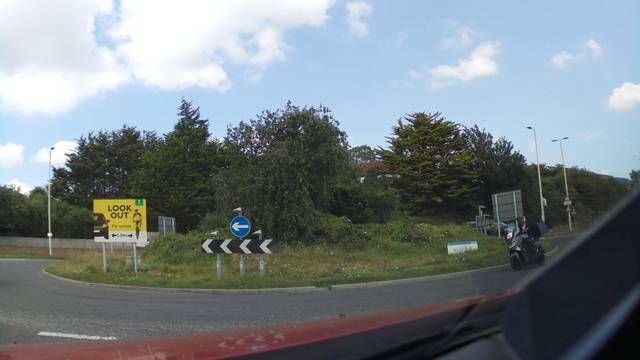
Region: United Kingdom
Coordinates: 50.366, -4.101